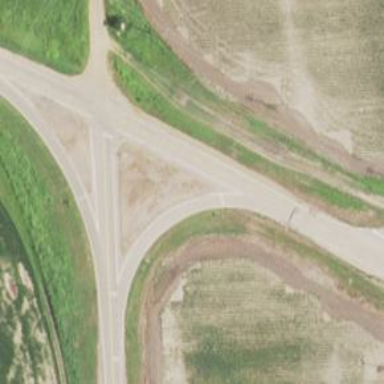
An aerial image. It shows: Secondary link road.